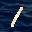
Label: 1